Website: lowes
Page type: customer-info-address
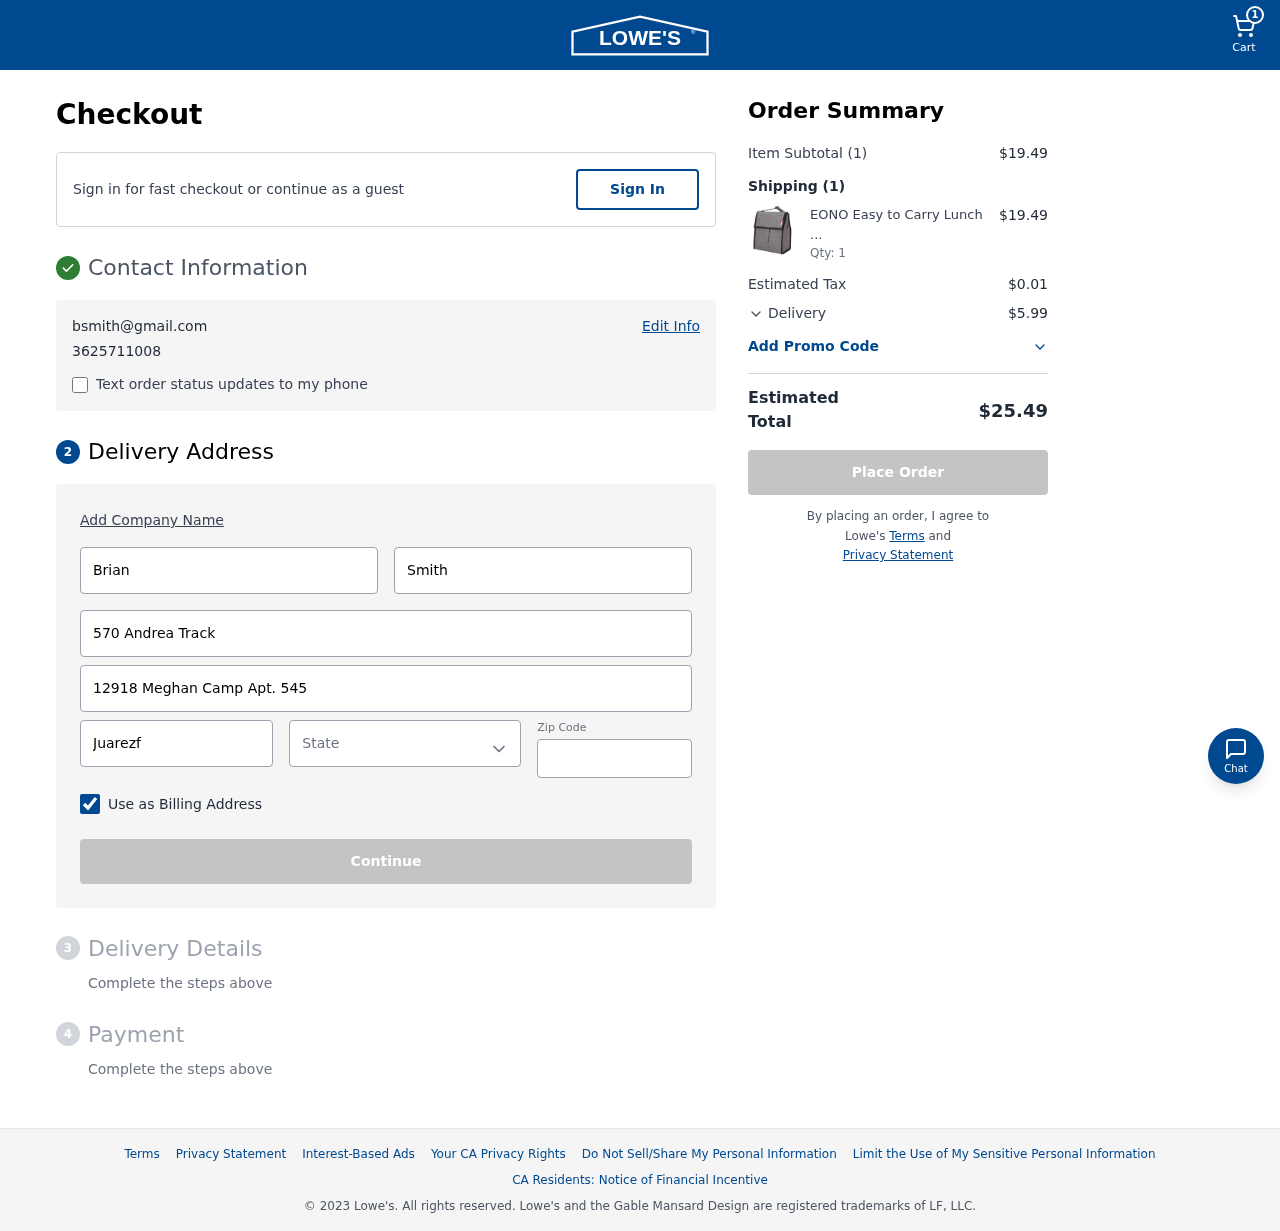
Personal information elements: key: PII_CITY
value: Juarezfort
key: PII_EMAIL
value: bsmith@gmail.com
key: PII_FIRSTNAME
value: Brian
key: PII_LASTNAME
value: Smith
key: PII_PHONE
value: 3625711008
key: PII_POSTCODE
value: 03301
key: PII_STATE
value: VI
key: PII_STREET
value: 570 Andrea Track
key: PII_STREET2
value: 12918 Meghan Camp Apt. 545
Product elements: key: PRODUCT1_NAME
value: EONO Easy to Carry Lunch Bag with ice Pack
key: PRODUCT1_QUANTITY
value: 1
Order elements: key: ORDER_NUM_ITEMS
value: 1
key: ORDER_SUBTOTAL
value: $19.49
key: ORDER_NUM_ITEMS2
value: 1
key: ORDER_SUBTOTAL2
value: $19.49
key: ORDER_TAX
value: $0.01
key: ORDER_SHIPPING_COST
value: $5.99
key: ORDER_TOTAL
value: $25.49